Question: so I am importing a JSON file of (Example) Users into Realtime Database and have noticed a slight issue.
When added, each User is sorted by the number order they are in on the JSON File. Since it starts with User 4, it has the value of 1. As seen here:
.
The User Json is formatted as such:
'''
{
"instagram": "null",
"invited_by_user_profile": "null",
"name": "Rohan Seth",
"num_followers": <PHONE>,
"num_following": 599,
"photo_url": "https://clubhouseprod.s3.amazonaws.com:443/4_b471abef-7c14-43af-999a-6ecd1dd1709c",
"time_created": "2020-03-17T07:51:28.085566+00:00",
"twitter": "rohanseth",
"user_id": 4,
"username": "rohan"
}
'''
Is there some easy way to make it so the titles in Firebase are the User ID's of each user instead of the numbers currently used?
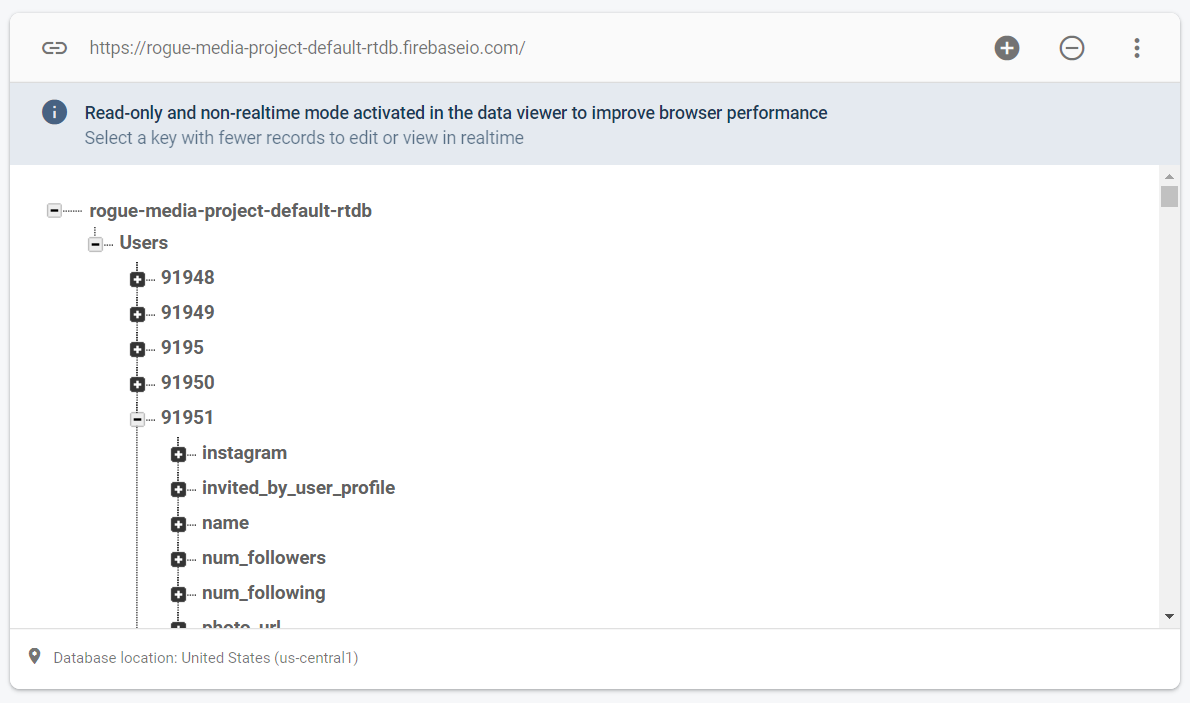
Answer: When you import a JSON into the Firebase Realtime Database, it uses whatever keys exist in the JSON. There is no support to remap the keys during the import.
But of course you can do this with some code:
- -
I'd recommend against using sequential numeric IDs as keys though. To learn why, have a look at this blog post: <URL>..